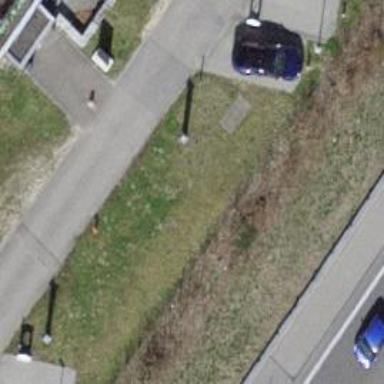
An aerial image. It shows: Charging station.